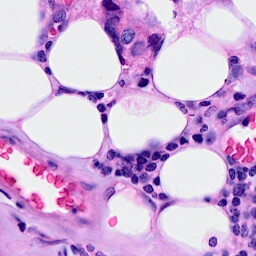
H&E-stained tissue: Breast